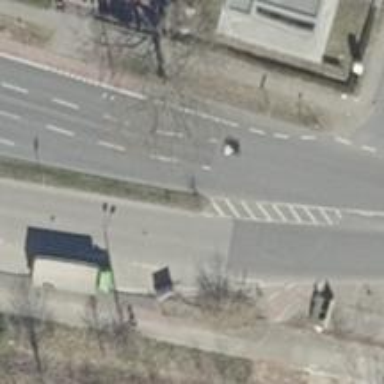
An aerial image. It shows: Primary highway with asphalt surface that includes dual carriageway.